Question: I am working on titanium application.When I have written text and press space button twice then dot is showing on Textfield and TextArea.Please suggest me how to fix it.I have attached the screen shot.

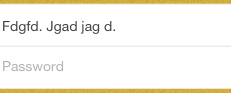
Answer: This is a feature on your phone, has nothing to do with Titanium. Go to 'Settings -> General -> Keyboard' and turn off '"." Shortcut'